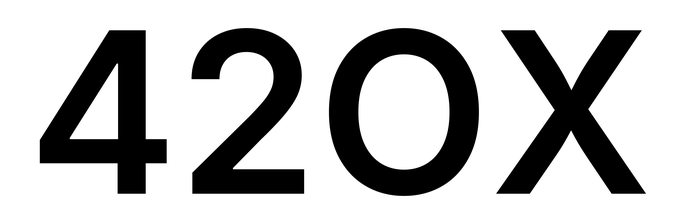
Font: Inter_SemiBold